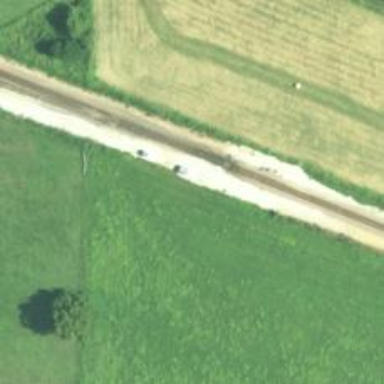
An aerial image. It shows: Railway spur junction.